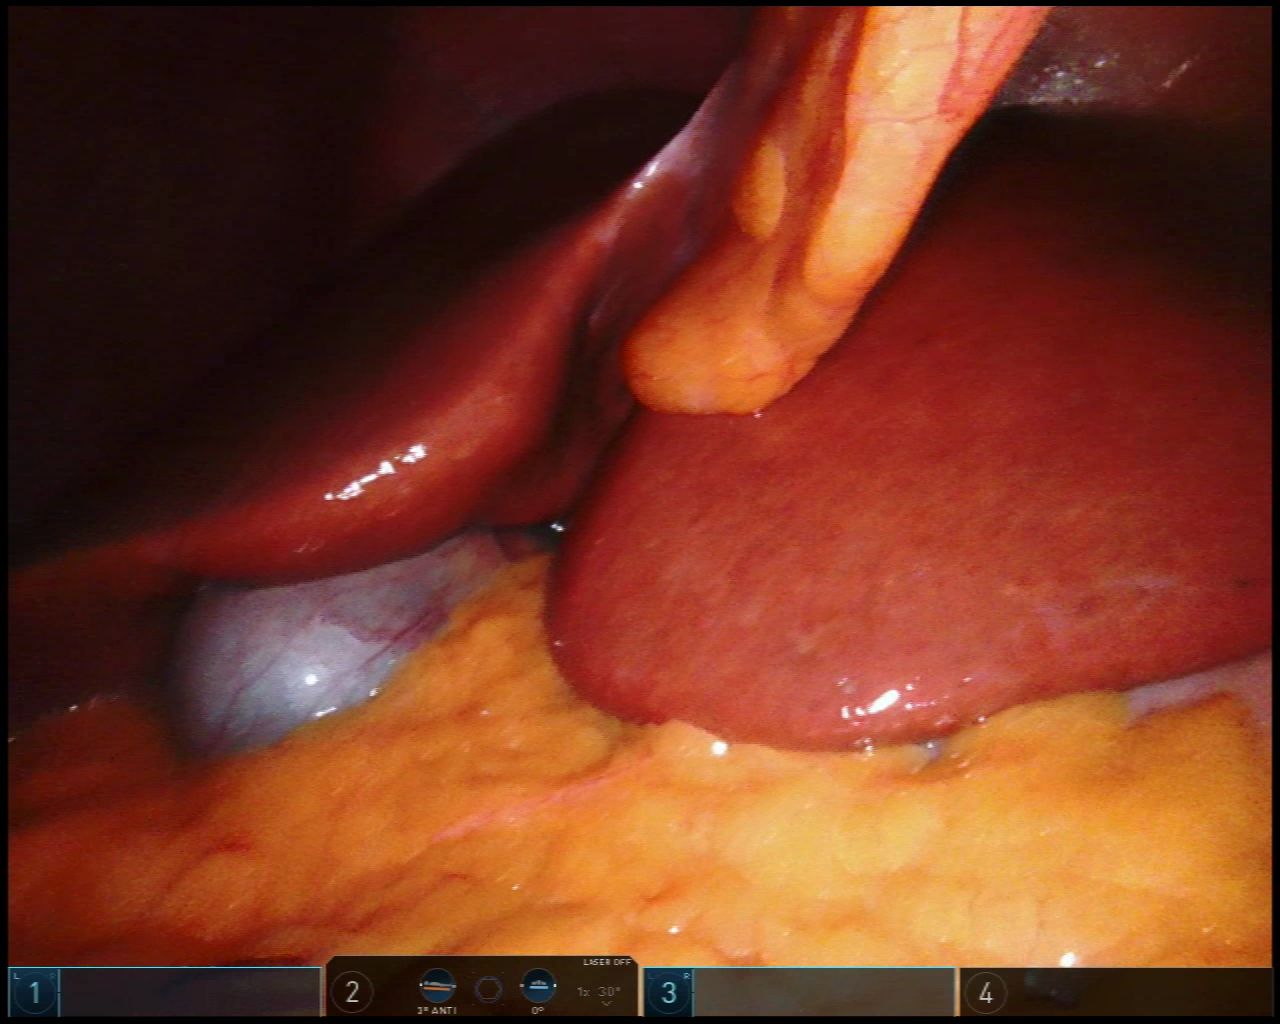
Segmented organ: liver
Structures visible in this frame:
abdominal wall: yes
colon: no
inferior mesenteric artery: no
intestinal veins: no
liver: yes
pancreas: no
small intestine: no
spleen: no
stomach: yes
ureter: no
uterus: no
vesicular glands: no